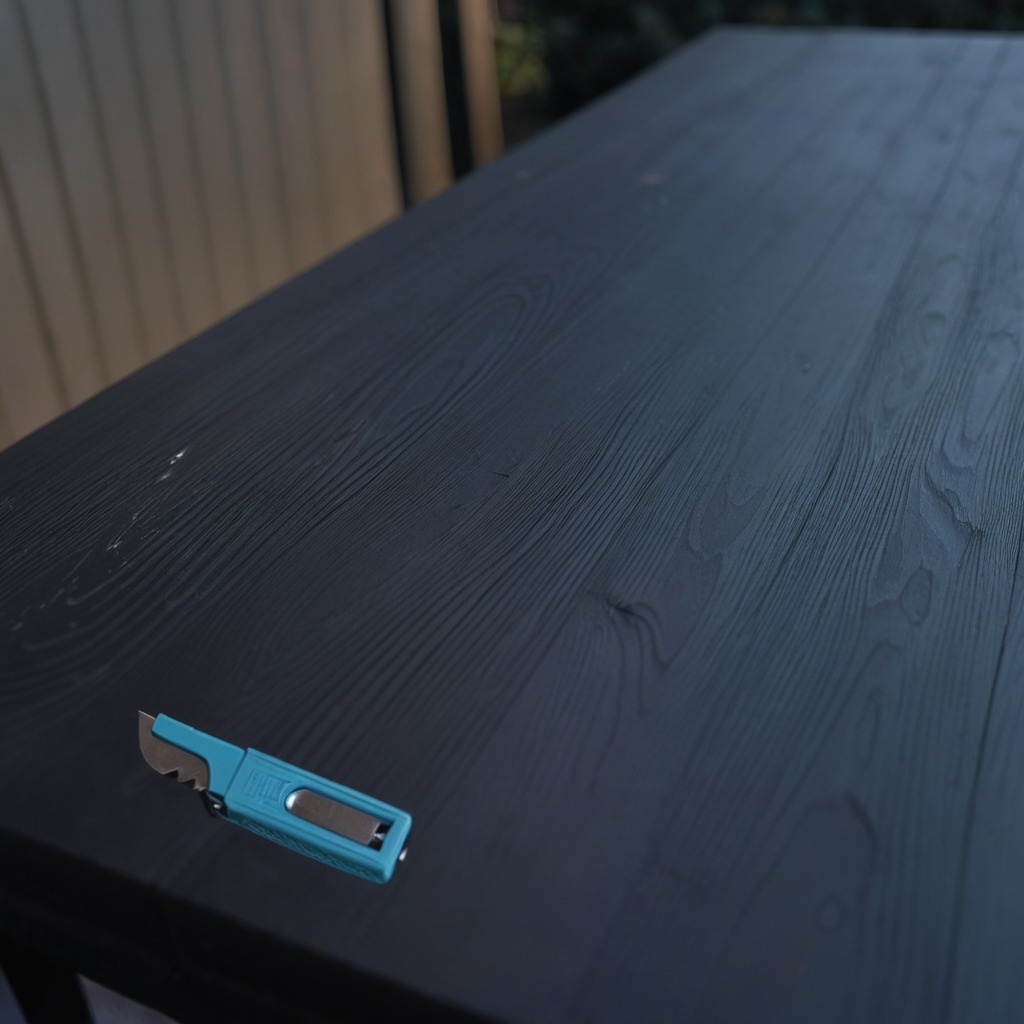
A utility knife lies on a old table with faint burn marks in a small garage at twilight.